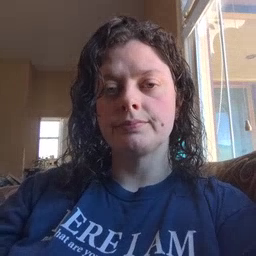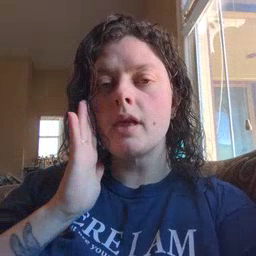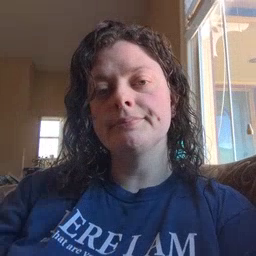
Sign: bed